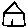
Label: house